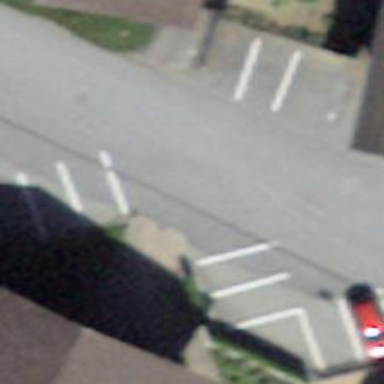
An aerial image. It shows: Parking area.